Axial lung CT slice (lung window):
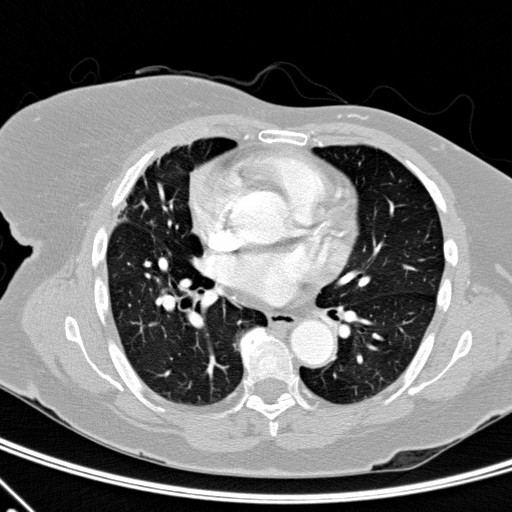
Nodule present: no